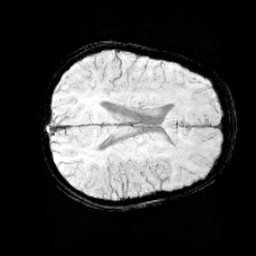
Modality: minIP
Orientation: axial
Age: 9
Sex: female
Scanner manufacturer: siemens
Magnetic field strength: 3 T
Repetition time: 0.027 s
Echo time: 0.02 s